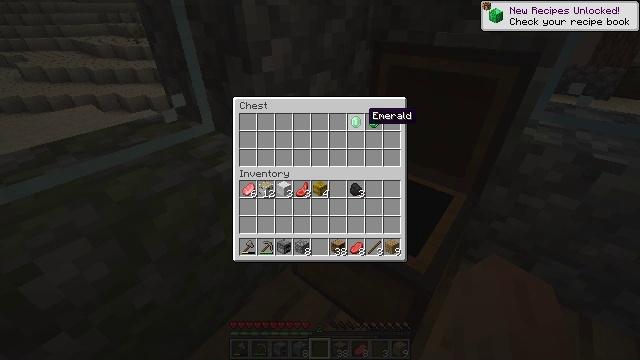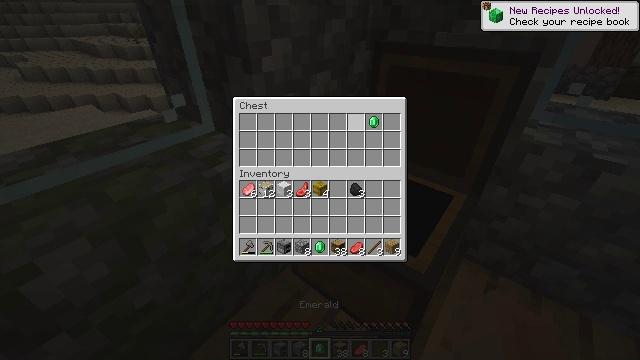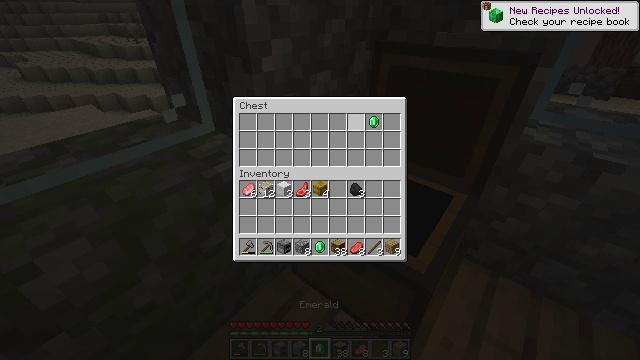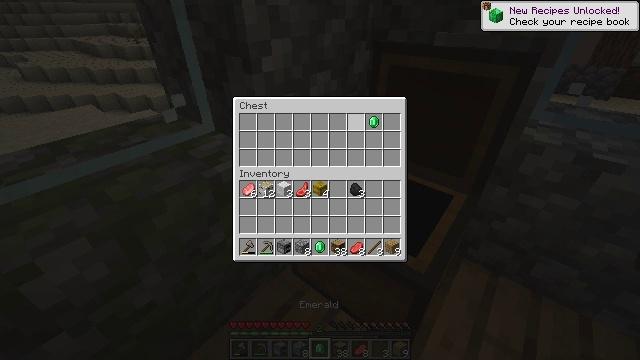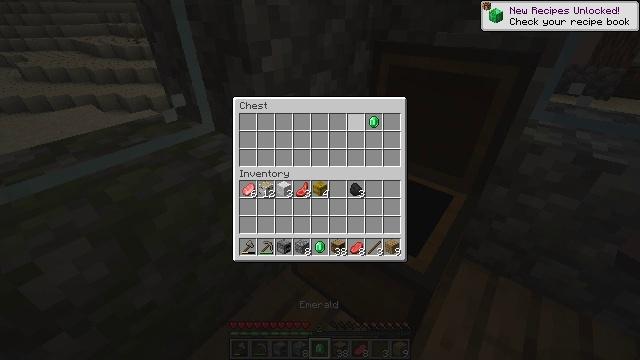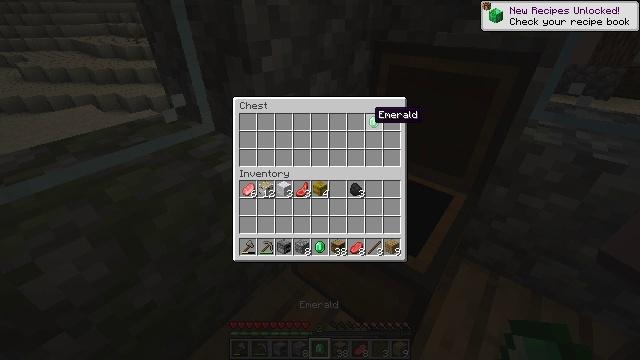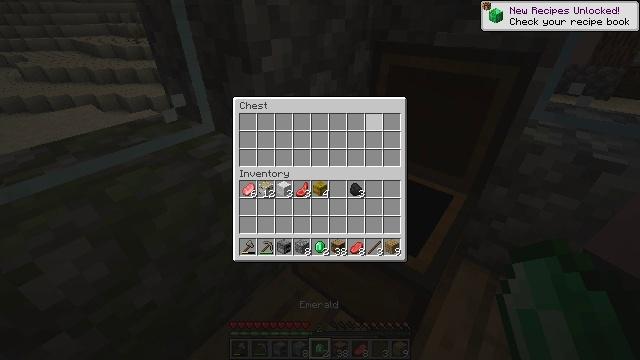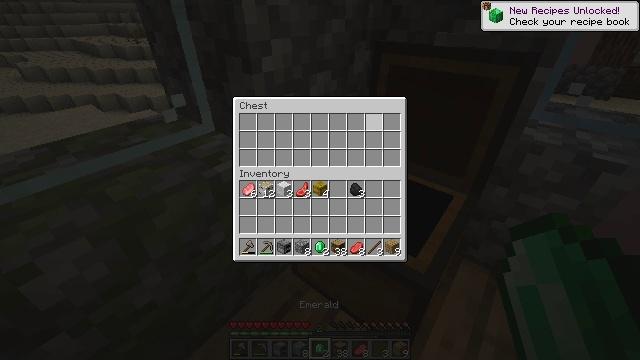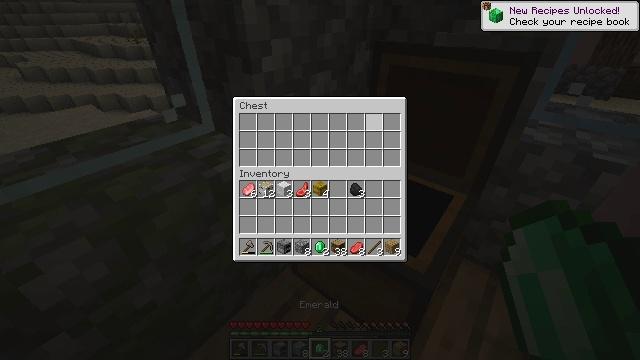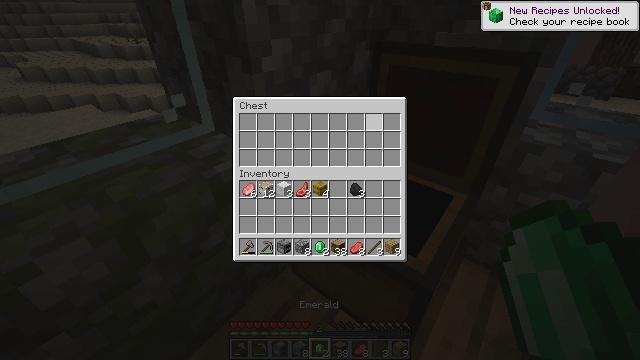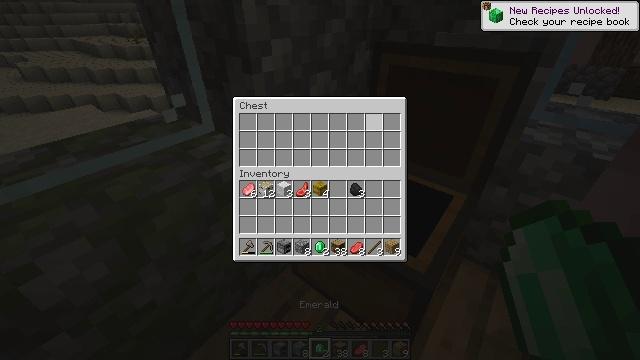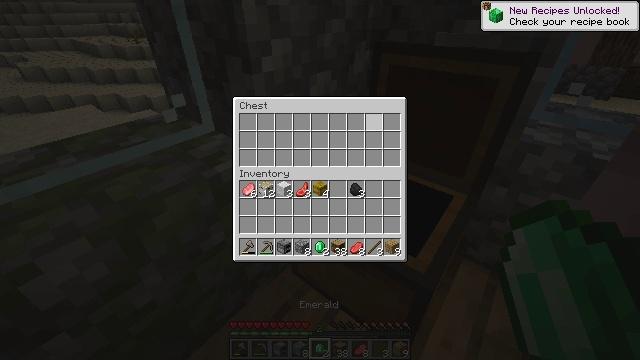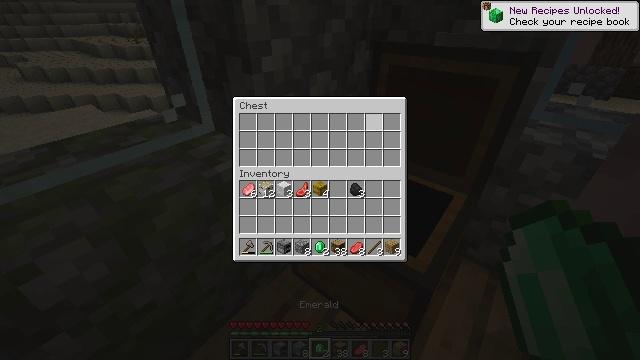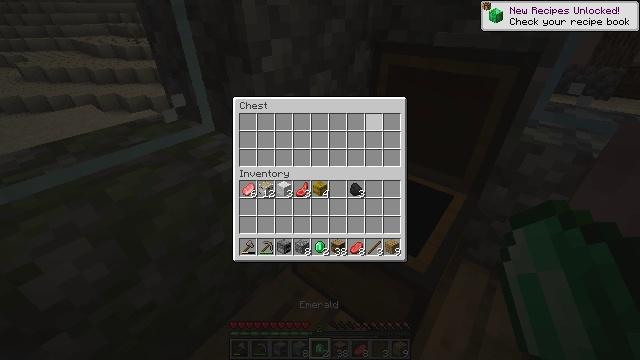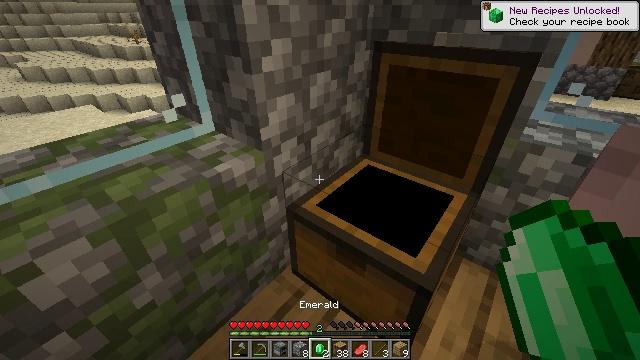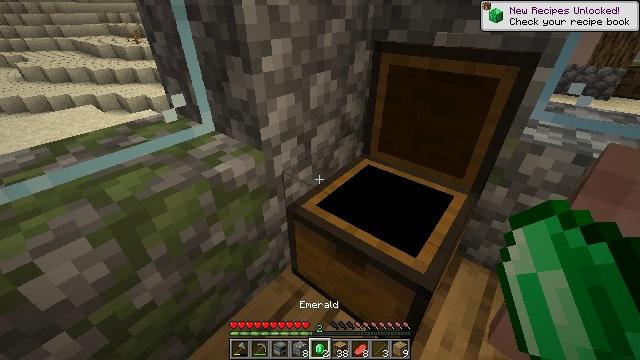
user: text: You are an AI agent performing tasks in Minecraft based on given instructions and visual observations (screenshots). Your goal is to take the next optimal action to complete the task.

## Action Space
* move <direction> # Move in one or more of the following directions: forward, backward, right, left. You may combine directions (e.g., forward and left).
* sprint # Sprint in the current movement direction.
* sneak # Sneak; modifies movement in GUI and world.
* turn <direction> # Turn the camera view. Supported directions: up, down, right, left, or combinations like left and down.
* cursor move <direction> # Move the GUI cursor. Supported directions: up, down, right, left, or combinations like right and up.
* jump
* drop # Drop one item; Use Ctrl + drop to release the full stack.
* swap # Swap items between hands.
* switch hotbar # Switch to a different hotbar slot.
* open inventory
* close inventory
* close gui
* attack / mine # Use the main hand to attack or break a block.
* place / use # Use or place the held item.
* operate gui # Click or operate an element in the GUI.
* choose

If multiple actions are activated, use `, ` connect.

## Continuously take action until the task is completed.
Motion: motion action
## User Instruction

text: Break the chest to retrieve items inside.
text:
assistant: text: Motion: sneak, operate gui
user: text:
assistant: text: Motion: sneak, operate gui
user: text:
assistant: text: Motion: sneak, operate gui
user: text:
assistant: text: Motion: sneak
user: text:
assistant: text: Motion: sneak
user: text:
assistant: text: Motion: sneak, operate gui
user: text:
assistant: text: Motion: sneak, operate gui
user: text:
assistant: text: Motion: sneak, operate gui
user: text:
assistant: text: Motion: sneak
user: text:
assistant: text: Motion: sneak
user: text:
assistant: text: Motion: sneak
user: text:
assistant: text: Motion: sneak
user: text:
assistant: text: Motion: no_op
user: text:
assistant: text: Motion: no_op
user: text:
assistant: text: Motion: close gui
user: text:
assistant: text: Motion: no_op
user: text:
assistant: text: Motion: turn right and down
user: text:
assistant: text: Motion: turn right and down, switch to hotbar 2, 3
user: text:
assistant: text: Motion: switch to hotbar 2, 3
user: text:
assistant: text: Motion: switch to hotbar 2, 3
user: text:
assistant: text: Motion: no_op
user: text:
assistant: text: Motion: turn right
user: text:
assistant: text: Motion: turn right
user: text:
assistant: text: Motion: no_op
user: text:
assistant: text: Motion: no_op
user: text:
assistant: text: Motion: switch to hotbar 1
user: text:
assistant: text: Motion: turn right, switch to hotbar 1
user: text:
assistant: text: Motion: turn right
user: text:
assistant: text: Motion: turn right
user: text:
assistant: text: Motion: move forward, turn right and down, attack / mine